Question: I'm trying to reproduce this image using only css

I've played with the radius property but as you will see I don't get the same angle effect.
'''
.shape{
background-color: black;
opacity:0.9;
filter:alpha(opacity=90); /* For IE8 and earlier */
color:white;
font-weight:bold;
padding: 30px 30px 30px 50px;
text-align:center;
position:absolute;
right:0;
bottom:0;
z-index:1003;
font-size: 20px;
border-top-left-radius: 125px;
-moz-border-radius-topright: 125px;
}
'''
You can see what I've tried at <URL>
Thanks.
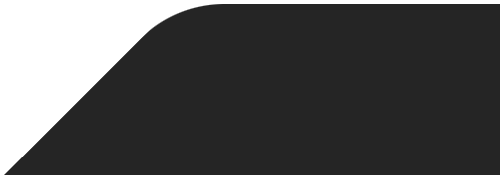
Answer: Might not be cross-browser compatible, but this'll get you close :)
'''
.shape{
background-color: black;
opacity:0.9;
filter:alpha(opacity=90); /* For IE8 and earlier */
color:white;
font-weight:bold;
padding: 30px 30px 30px 50px;
text-align:center;
position:absolute;
right:0;
bottom:0;
z-index:1003;
font-size: 20px;
border-top-left-radius: 125px;
-moz-border-radius-topright: 125px;
}
.shape::before{
content:"";
width:0;
height:0;
position:absolute;
left:-34px;
border-left: 53px solid transparent;
border-right: 53px solid transparent;
border-bottom: 53px solid black;
}
'''
fiddle: <URL>